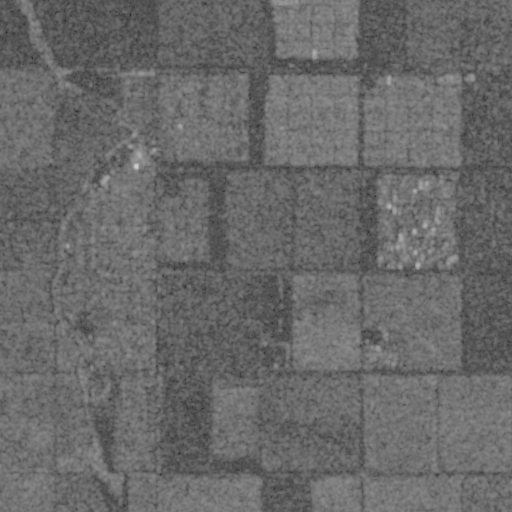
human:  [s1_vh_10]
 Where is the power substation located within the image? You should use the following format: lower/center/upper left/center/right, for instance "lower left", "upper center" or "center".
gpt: The power substation is located in the upper right of the image.
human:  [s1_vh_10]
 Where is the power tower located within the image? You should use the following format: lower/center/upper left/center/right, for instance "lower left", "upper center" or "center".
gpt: The power tower is located in the upper right of the image.
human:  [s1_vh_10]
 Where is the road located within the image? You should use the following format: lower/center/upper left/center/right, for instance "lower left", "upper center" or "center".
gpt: There is no road in the image.

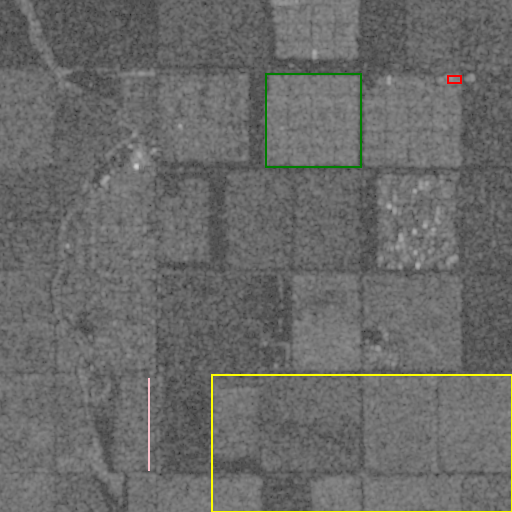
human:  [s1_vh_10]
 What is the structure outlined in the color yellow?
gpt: The structure outlined in yellow is a crop field.
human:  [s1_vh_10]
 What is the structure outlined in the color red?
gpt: The structure outlined in red is a power substation.
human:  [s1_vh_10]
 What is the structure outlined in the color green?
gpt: The structure outlined in green is a solar farm.
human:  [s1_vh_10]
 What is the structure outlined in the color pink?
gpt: The structure outlined in pink is a building.
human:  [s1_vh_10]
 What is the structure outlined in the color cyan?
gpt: There is no cyan outline.